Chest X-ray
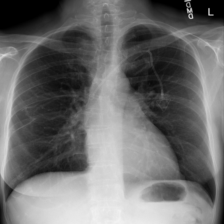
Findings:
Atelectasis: negative
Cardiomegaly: negative
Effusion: negative
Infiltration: positive
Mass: negative
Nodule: negative
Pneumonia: negative
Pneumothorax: negative
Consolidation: negative
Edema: negative
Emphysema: negative
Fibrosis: negative
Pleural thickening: negative
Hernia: negative